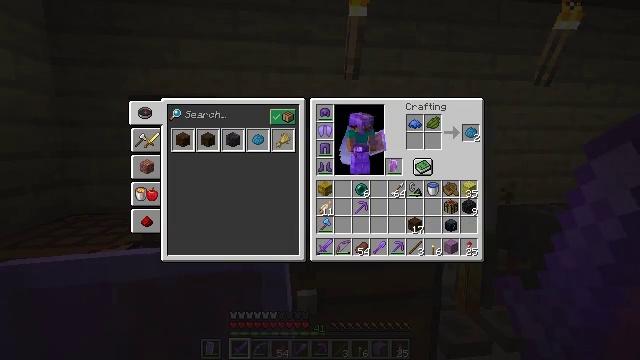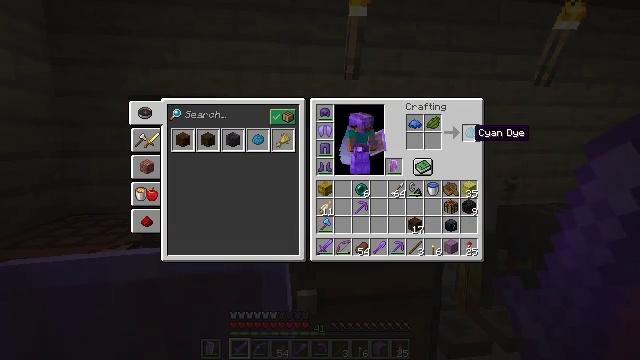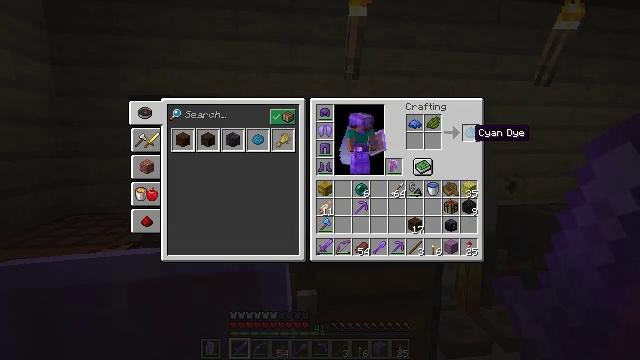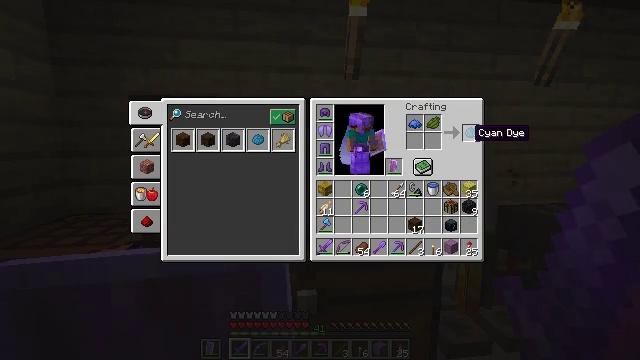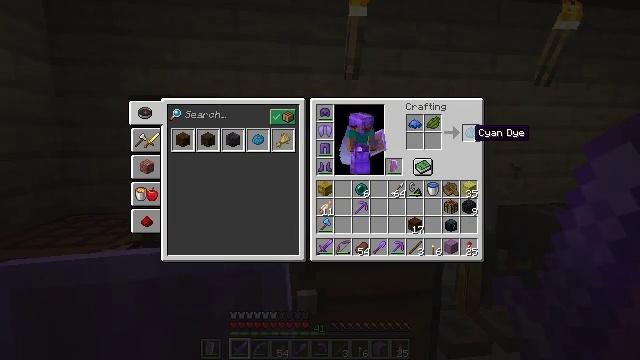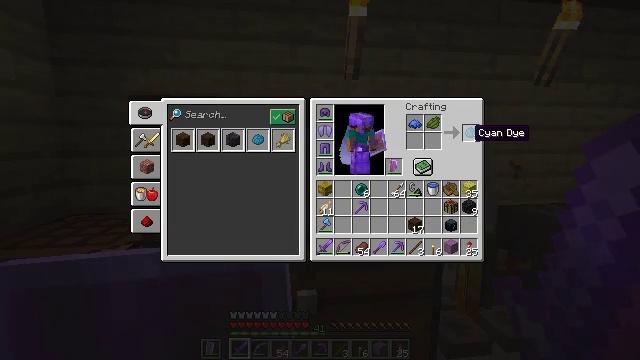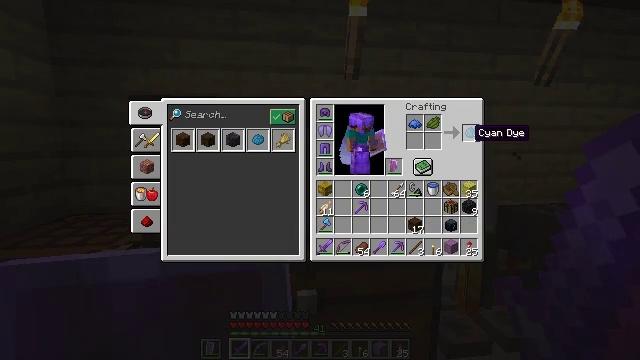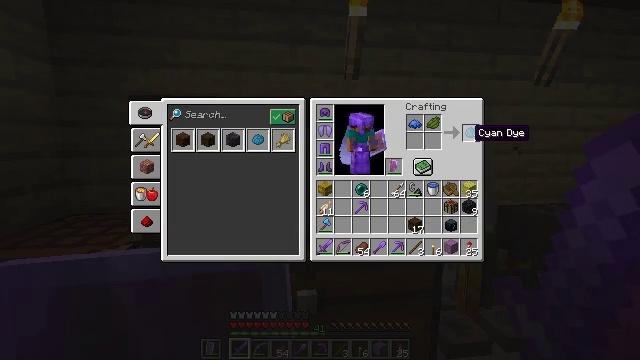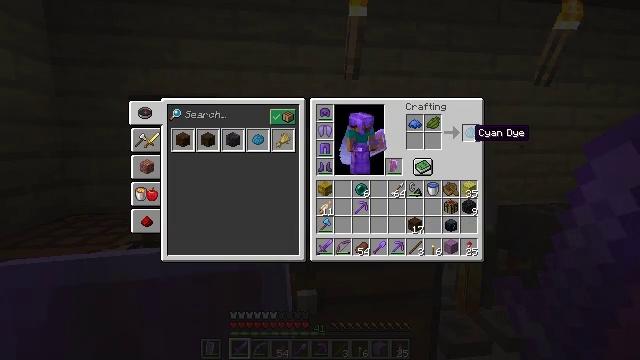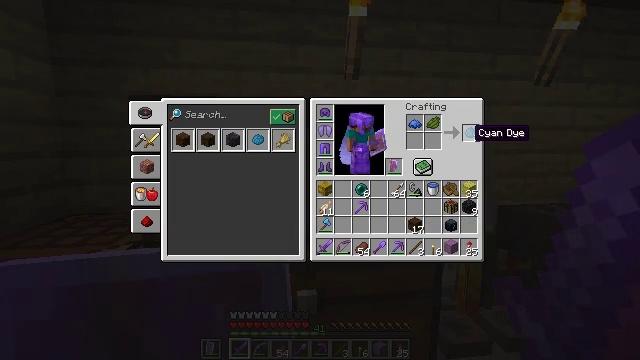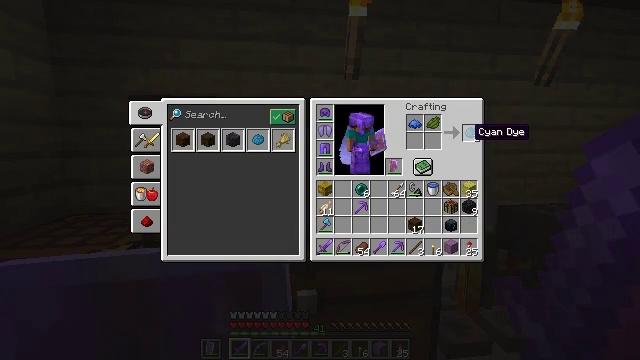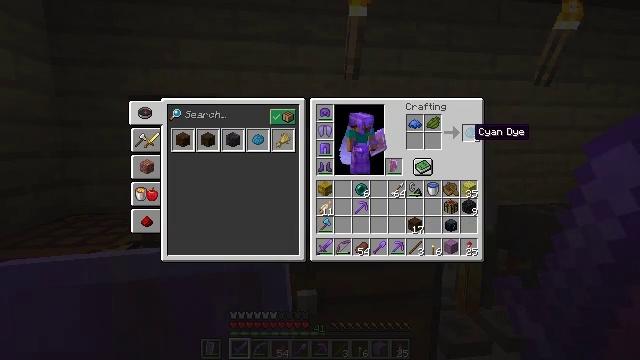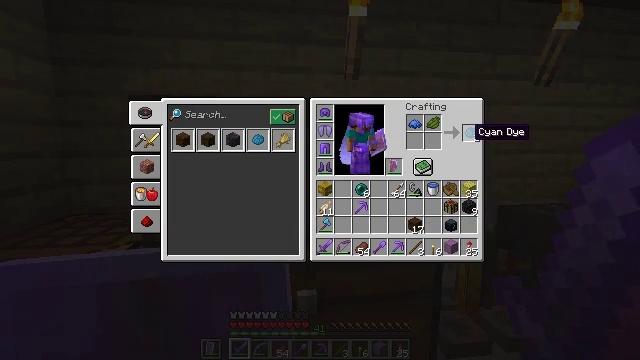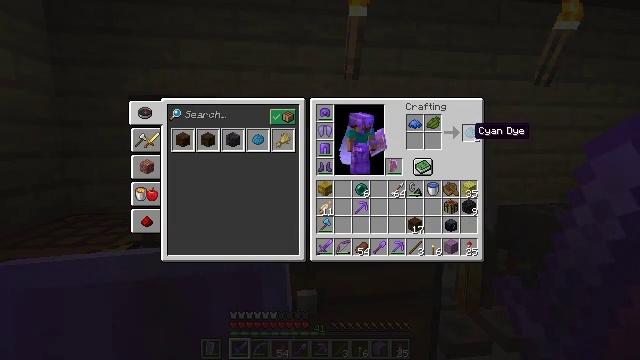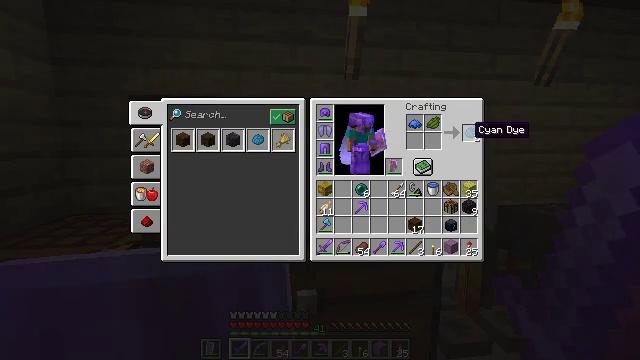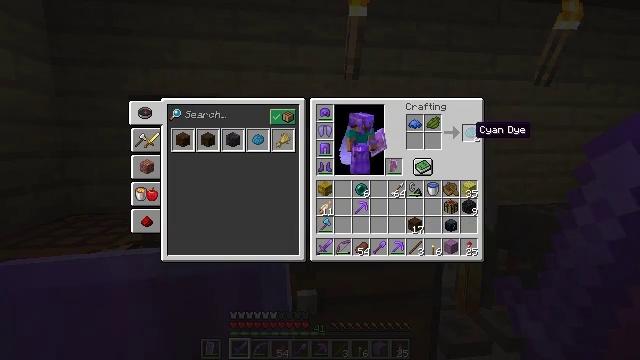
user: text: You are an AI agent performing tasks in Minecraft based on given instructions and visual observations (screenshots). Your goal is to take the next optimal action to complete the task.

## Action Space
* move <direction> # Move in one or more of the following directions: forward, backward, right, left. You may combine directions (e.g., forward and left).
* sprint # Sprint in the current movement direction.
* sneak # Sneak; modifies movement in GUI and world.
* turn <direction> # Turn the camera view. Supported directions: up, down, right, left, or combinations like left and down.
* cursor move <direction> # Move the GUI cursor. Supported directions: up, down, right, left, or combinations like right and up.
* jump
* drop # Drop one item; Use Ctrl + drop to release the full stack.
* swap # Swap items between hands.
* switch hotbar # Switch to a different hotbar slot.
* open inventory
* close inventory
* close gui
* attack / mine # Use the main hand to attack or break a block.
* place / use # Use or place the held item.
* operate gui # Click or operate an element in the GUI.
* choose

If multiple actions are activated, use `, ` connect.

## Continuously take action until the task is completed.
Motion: motion action
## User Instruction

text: craft item cyan dye
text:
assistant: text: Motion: sneak
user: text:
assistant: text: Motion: sneak
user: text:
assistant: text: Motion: sneak
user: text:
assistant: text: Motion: sneak
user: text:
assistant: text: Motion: sneak
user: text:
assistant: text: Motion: sneak
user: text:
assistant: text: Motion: sneak
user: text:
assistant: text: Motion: sneak
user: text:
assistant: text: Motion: sneak
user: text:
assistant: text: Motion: sneak
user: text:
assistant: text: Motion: sneak
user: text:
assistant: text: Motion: sneak
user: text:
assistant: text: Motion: sneak
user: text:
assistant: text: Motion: sneak
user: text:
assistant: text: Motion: sneak
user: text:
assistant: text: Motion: sneak
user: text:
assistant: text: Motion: sneak, attack / mine
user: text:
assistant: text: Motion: sneak, attack / mine
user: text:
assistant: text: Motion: sneak, attack / mine
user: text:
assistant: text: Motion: sneak
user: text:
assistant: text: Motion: sneak
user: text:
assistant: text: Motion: no_op